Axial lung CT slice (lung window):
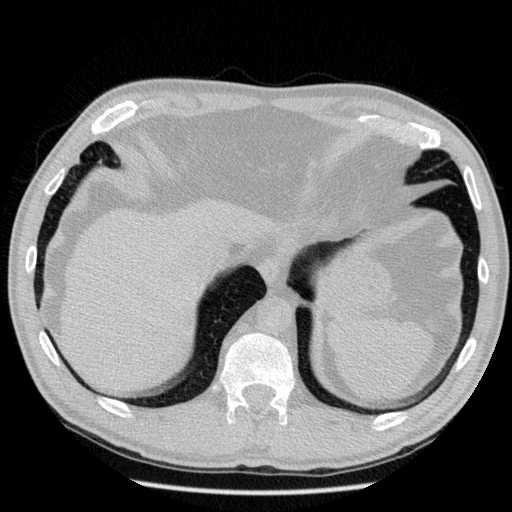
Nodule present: no